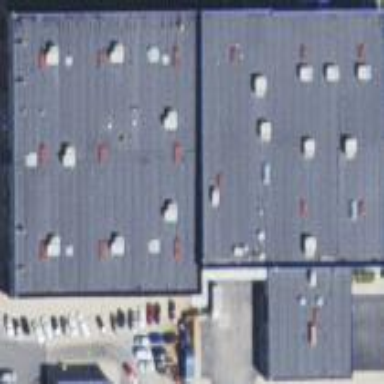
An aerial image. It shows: Retail building housing car shop.